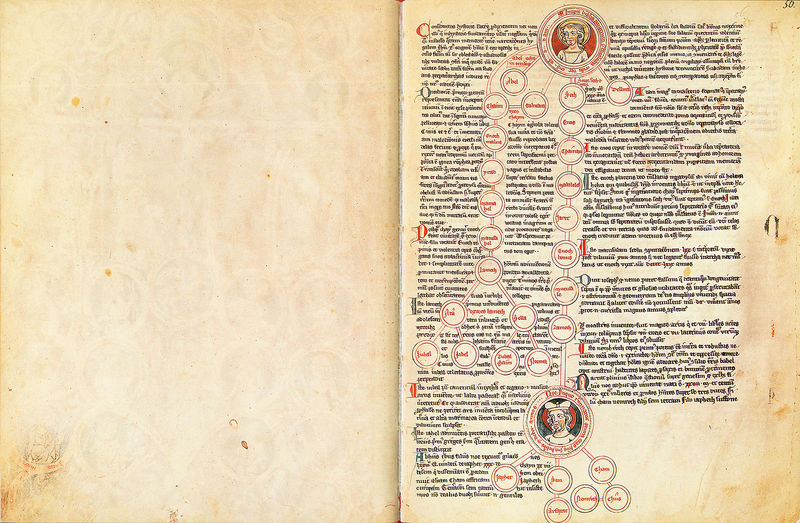
Titel: Codex Cremifanensis 243
Schlagwörter: mann, männer, schwarz, rot, krone, kreis, rund, schrift, spalten, könig, buch, initialen, seite, text, kreise, initiale, namen, pergament, heiliger, könige, handschrift, verbindungen, buchmalerei, chronik, genealogie, paginierung, abstammung, kreine